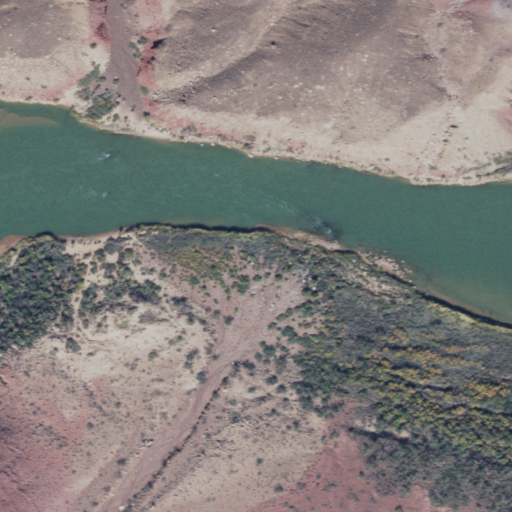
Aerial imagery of valley in Arizona named Cardenas Canyon containing shrub, open water, woody wetlands, grassland, and herbaceous wetlands